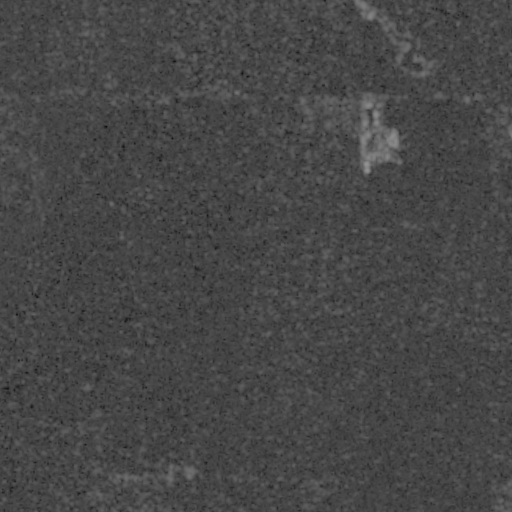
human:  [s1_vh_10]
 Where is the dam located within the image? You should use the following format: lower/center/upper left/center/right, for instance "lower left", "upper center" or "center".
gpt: The dam is located in the upper right of the image.
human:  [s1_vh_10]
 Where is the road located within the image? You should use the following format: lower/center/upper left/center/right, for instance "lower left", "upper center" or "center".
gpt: The road is located in the upper of the image.
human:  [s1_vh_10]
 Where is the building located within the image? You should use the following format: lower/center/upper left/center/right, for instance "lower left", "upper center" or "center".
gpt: The building is located in the upper right of the image.
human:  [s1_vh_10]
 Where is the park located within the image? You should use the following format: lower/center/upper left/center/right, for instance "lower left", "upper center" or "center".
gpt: There is no park in the image.

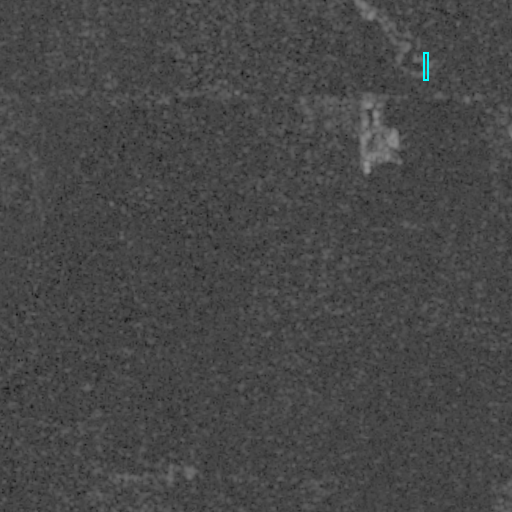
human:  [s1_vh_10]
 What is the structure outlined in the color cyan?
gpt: The structure outlined in cyan is a dam.
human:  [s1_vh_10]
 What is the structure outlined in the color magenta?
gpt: There is no magenta outline.